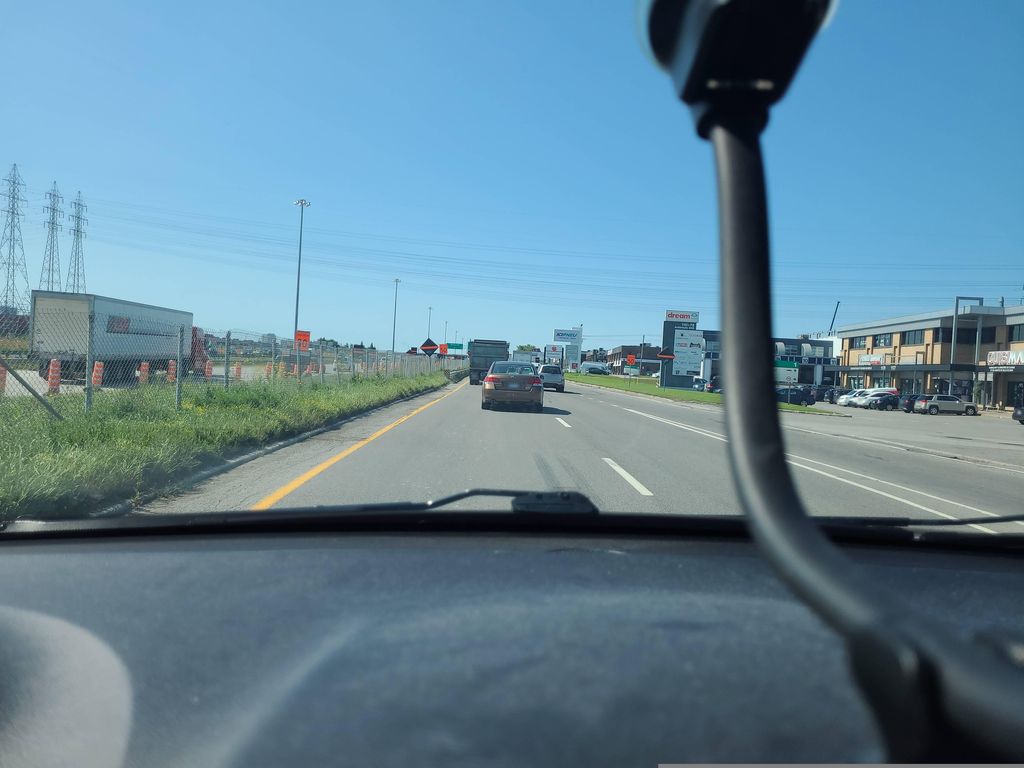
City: montreal